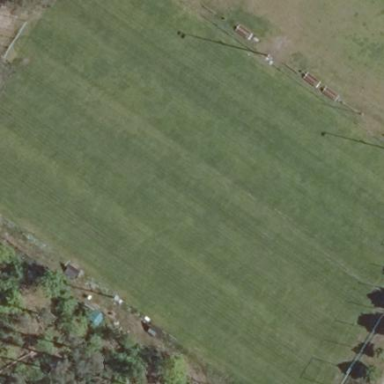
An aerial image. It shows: Soccer pitch designated for leisure and sports activities.